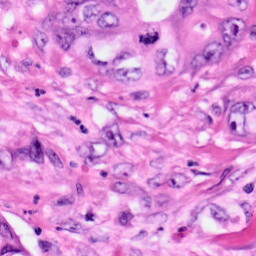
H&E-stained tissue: Pancreatic